Field crop: maize
Growth stage: 2
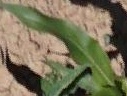
Species: maize